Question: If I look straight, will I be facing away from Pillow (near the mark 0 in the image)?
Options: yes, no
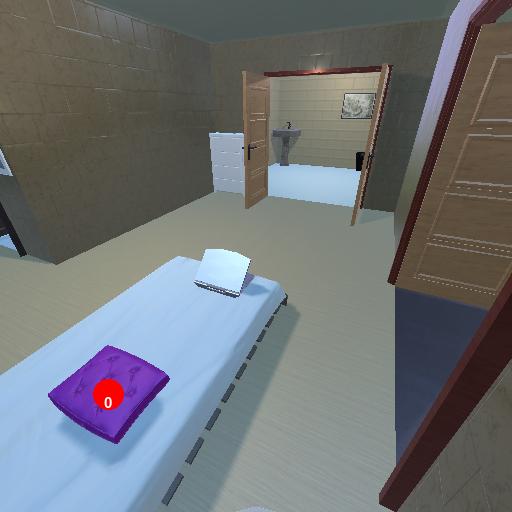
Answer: yes